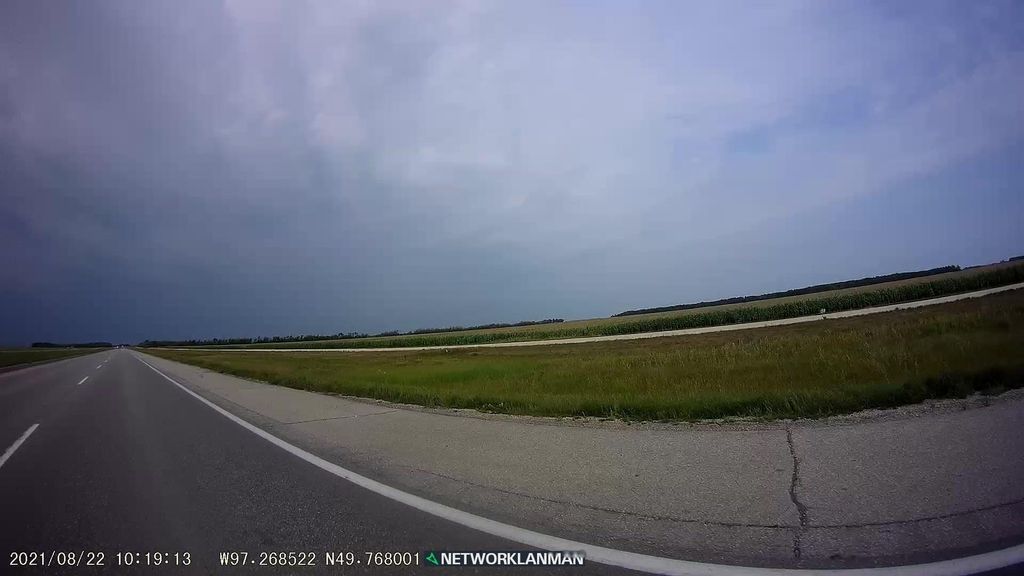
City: winnipeg